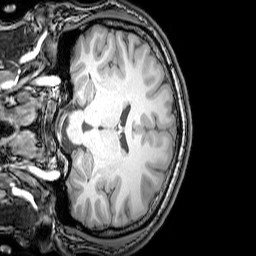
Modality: T1w
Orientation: coronal
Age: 24
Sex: male
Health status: healthy
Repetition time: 0.081 s
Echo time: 0.037 s